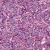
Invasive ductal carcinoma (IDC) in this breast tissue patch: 1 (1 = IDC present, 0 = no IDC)